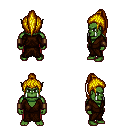
a pixel art fantasy rpg character, male body template, orc, green skin, brown robe, red pants, blonde long topknot hairstyle, leather bracers, four views (front, back, left, right), 2x2 character sprite sheet, small pixel art, hard edges, no anti-aliasing